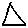
Label: triangle